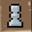
Piece: wP